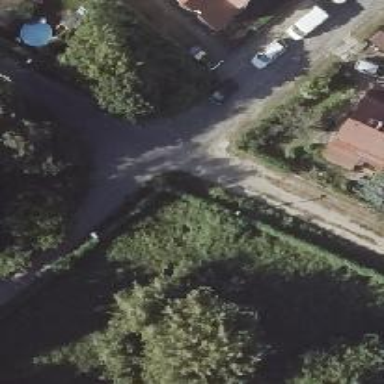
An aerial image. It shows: Alley service road with asphalt and gravel surface. There is no sidewalk along the road.